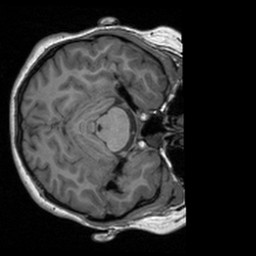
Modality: T1w
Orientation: axial
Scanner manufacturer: siemens
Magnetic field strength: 3 T
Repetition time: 1.9 s
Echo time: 0.00226 s